Field crop: tomato
Growth stage: 2
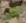
Species: solanum